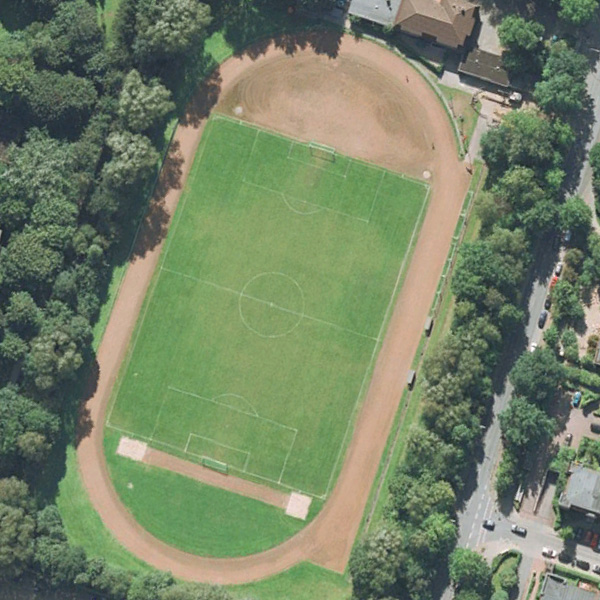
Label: Playground